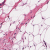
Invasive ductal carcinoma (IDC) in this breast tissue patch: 0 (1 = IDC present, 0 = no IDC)